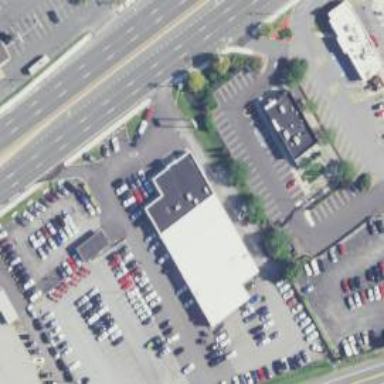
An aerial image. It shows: Building that houses car shop.